Question: I am using the latticeExtra library "ecdfplot" to plot my error. I want to add gridlines.
The following does not seem to work:
'''
ecdfplot(err)
grid(ny=10)
'''
It gives the following (gridless) result:

I really would love to give a "graphical summary" where the quantiles are indicated by lines, and their intersections with the data are shown on the x-axis.
Can you tell me how to add gridlines?
How about adding vertical lines at a particular x-location?
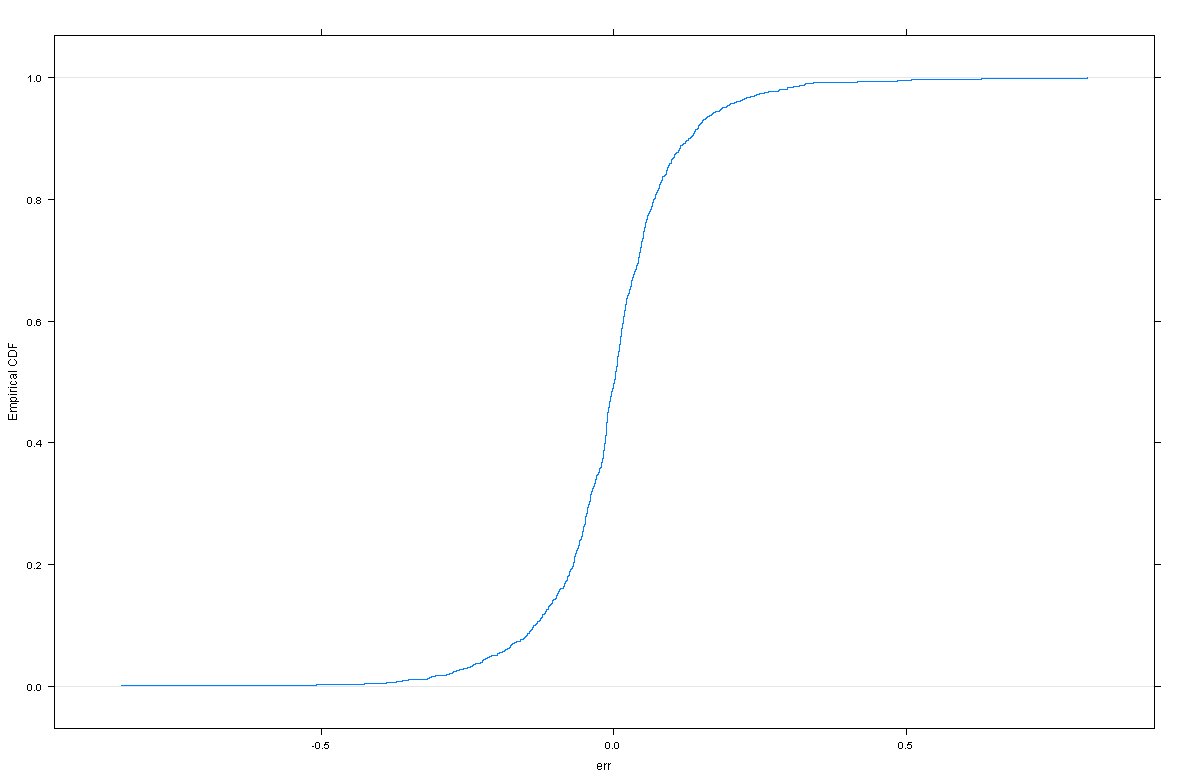
Answer: Try the argument 'axis = axis.grid'
'''
require(latticeExtra)
data(singer, package = "lattice")
ecdfplot(~height, data = singer, add=TRUE, axis = axis.grid, par.settings = theEconomist.theme())
'''